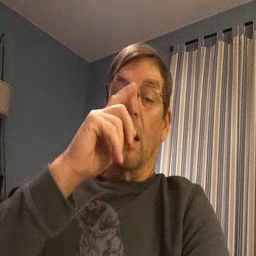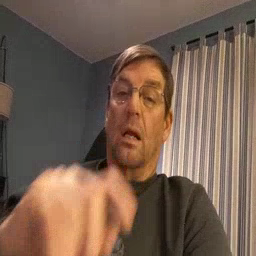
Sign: doll